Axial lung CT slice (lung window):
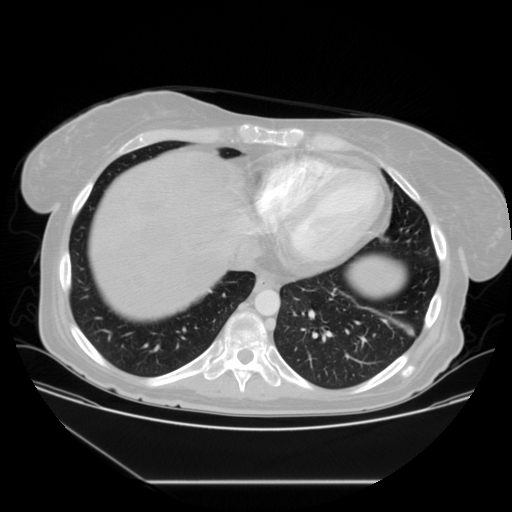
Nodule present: no